Question: 'phpinfo()' tells me that my timezone is properly set:

'date_default_timezone_get()' returns "Europe/Berlin". Since I'm on 5.4.35 this should return the ini option (see the <URL>.
Do I still need to set the timezone, as PHP's warning tells me?
> strtotime(): It is not safe to rely on the system's timezone settings. You are to use the date.timezone setting or the date_default_timezone_set() function. In case you used any of those methods and you are still getting this warning, you most likely misspelled the timezone identifier. We selected 'Europe/Berlin' for 'CET/1.0/no DST' instead in on line
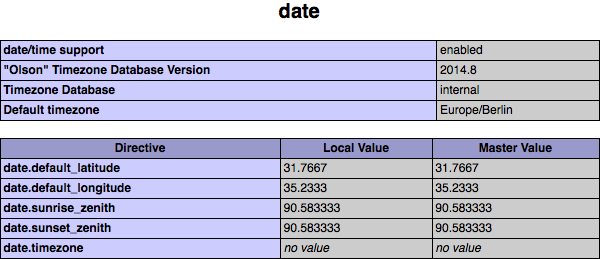
Answer: Yes, you should always set the timezone, even if it is set on the server. This is needed as your script may not always run on that server, and may throw errors if moved to a server with an unset timezone.
Generally a good option for timezones is UTC:
'date_default_timezone_set('UTC')'